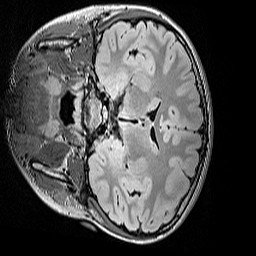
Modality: FLAIR
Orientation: coronal
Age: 11
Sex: male
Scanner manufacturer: siemens
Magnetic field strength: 3 T
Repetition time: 5 s
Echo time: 0.388 s